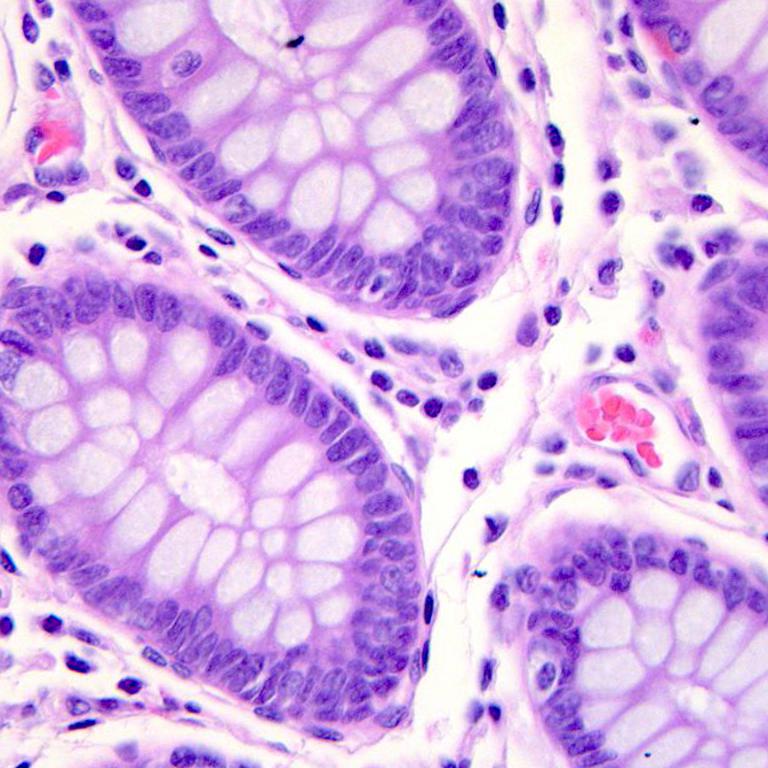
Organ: colon
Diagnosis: benign